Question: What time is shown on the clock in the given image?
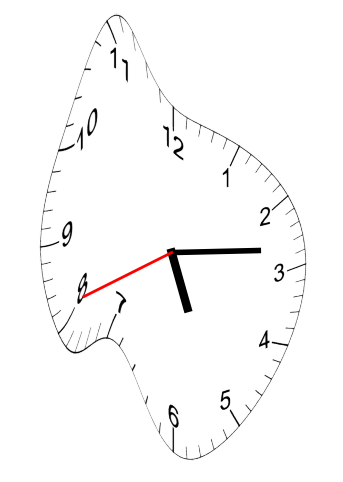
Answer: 05:13:41